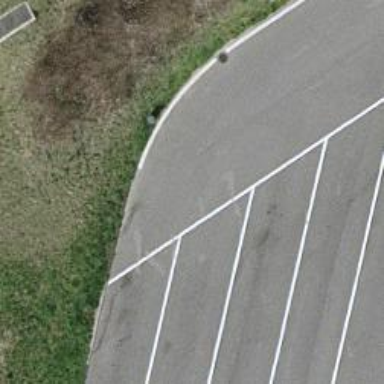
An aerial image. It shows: Asphalt parking aisle off service road.